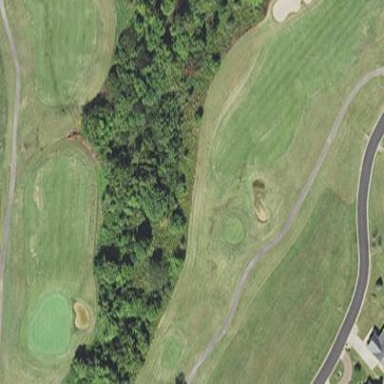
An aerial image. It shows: Rough area in golf course.